Question: The green dot in the picture is the starting point, and the blue dot is the end point. Each move can only go one square to the right or down. How many different simple paths are there?
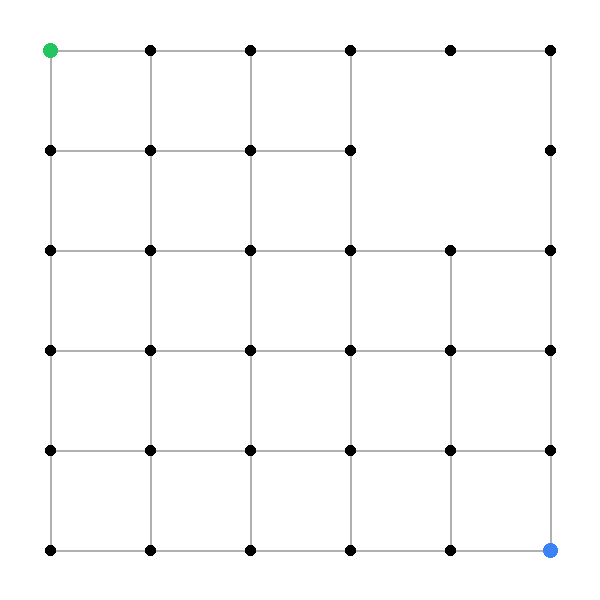
Answer: 227